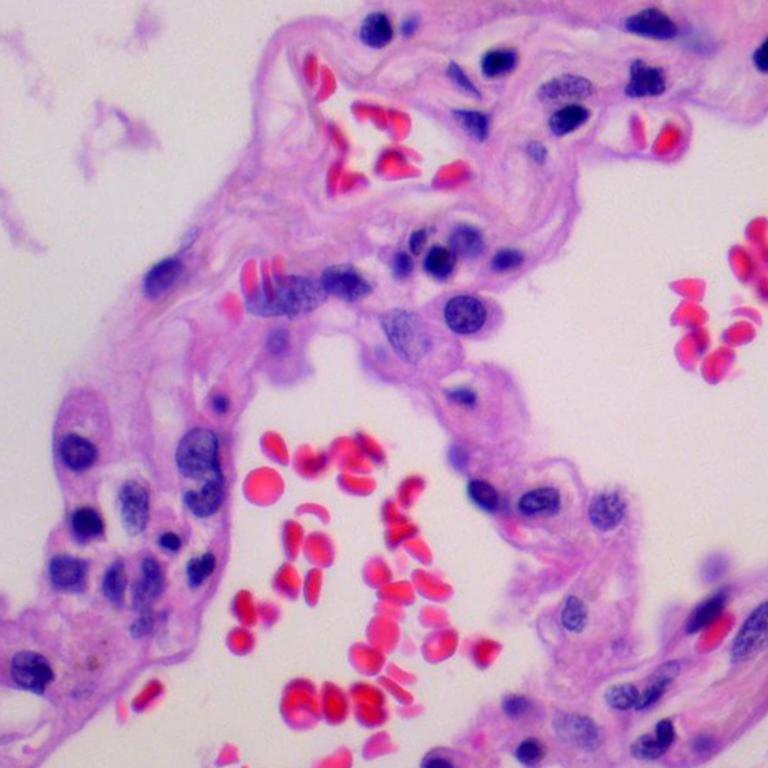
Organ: lung
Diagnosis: benign